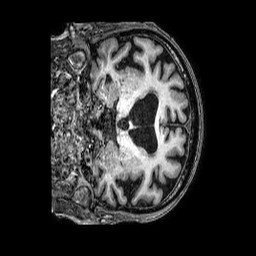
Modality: T1w
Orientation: coronal
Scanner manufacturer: philips
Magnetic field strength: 3 T
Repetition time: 0.007057 s
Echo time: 0.00327 s